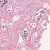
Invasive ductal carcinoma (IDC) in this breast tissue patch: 1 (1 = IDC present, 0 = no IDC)